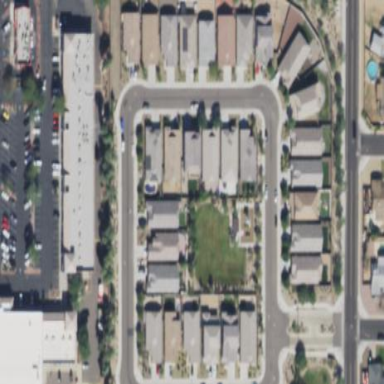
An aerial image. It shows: This residential area consists of single-family homes.